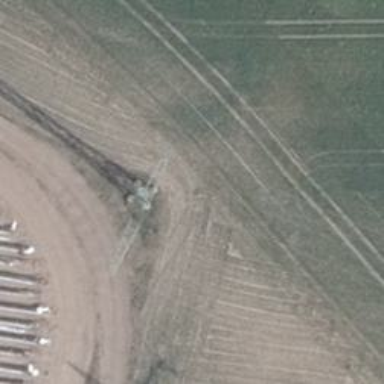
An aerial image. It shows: Power line in the image.